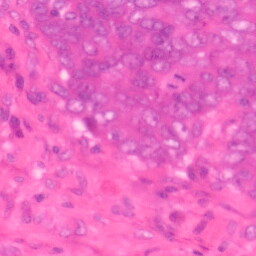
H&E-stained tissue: Colon